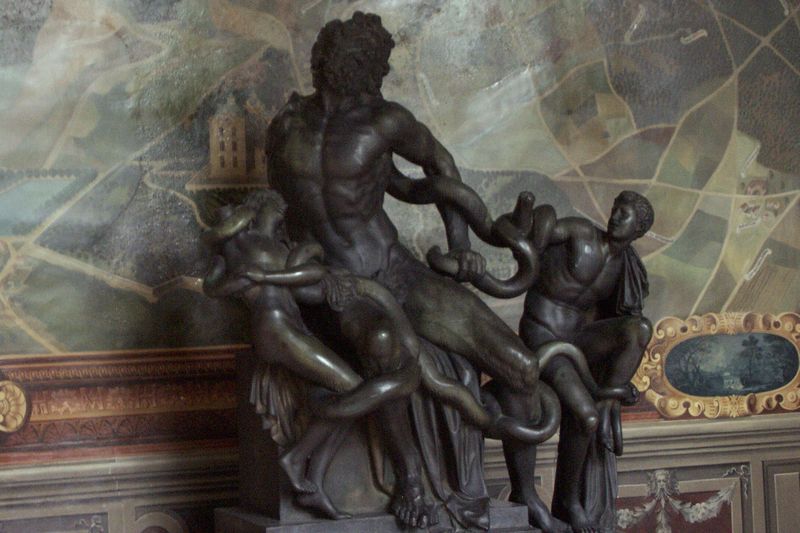
Titel: Schloss Fontainebleau unter Franz I.
Künstler: Gilles Le Breton
Standort: Fontainebleau, Schloss (EU - F)
Schlagwörter: dunkel, gott, gruppe, held, kampf, mann, nackt, umhang, menschen, männer, bart, wand, arme, rache, sockel, stein, tod, bild, haare, drei, vater, locken, statue, beine, mauer, fight, muskeln, bronze, poliert, foto, antike, gewunden, kupfer, schlange, kämpfen, statuen, sterben, antik, schlangen, herkules, snakes, söhne, ringen, troja, statur, unheil, neptun, zeus, laokoon, father, laookon, anger, 3, helpless, sons, mens, laokoonfigur, scvhklange, bronze skulpture